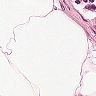
Metastatic tissue present: no